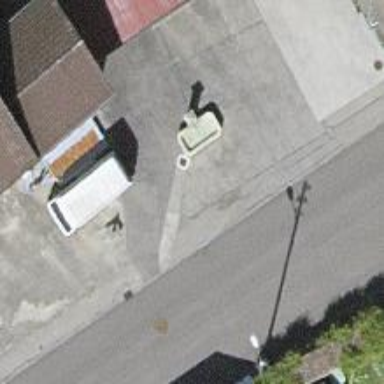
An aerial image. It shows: Beautiful fountain.